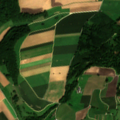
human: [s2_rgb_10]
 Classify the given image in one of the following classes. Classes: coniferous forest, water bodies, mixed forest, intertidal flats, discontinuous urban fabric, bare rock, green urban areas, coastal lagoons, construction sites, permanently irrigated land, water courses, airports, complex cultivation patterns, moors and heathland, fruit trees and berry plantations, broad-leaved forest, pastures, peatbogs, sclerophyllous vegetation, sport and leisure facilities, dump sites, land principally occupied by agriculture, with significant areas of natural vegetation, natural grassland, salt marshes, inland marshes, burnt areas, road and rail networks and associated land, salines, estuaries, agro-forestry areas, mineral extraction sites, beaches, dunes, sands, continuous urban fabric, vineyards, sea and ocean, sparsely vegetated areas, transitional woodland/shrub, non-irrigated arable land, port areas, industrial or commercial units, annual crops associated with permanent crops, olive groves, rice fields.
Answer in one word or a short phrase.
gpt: non-irrigated arable land, mixed forest